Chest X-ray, AP view. Patient: 36 years old, sex F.
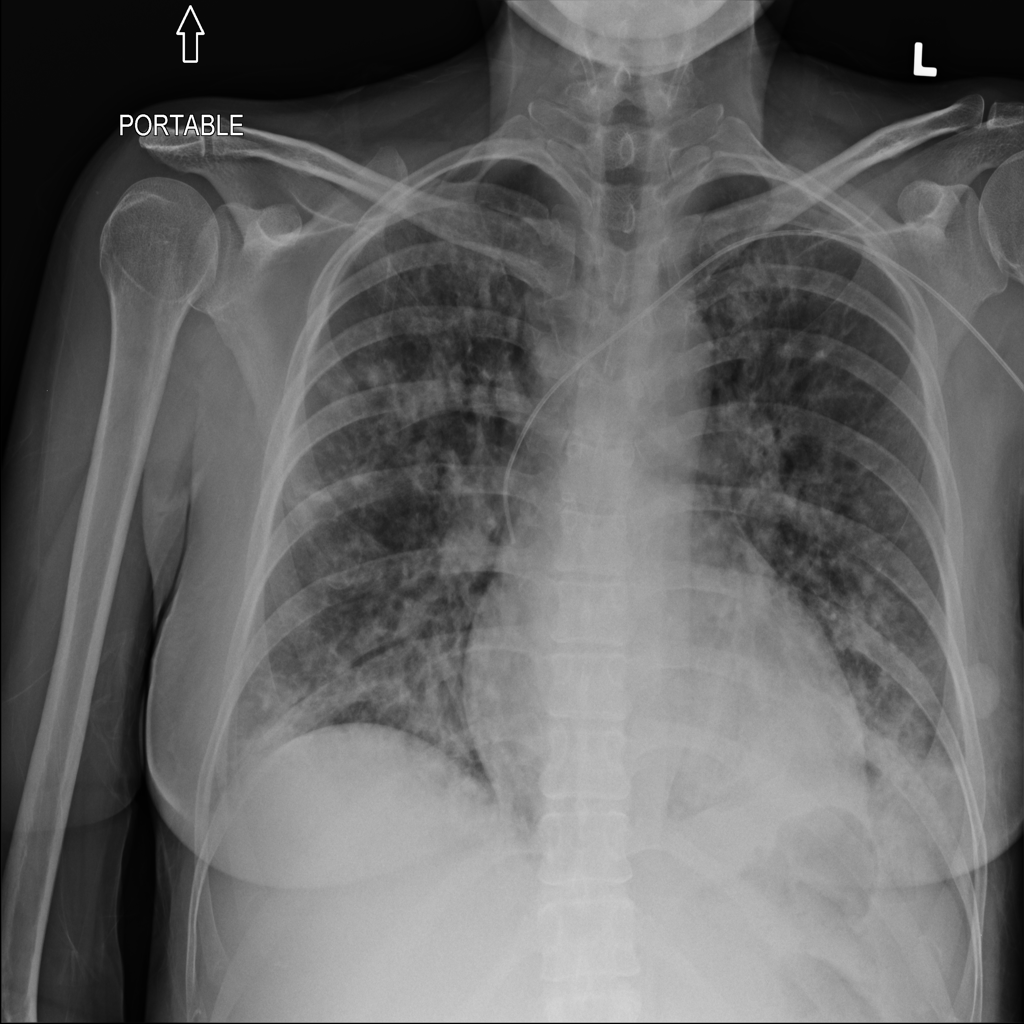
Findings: No Finding